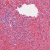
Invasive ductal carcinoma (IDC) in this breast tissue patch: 0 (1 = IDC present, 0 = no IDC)